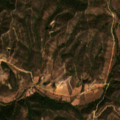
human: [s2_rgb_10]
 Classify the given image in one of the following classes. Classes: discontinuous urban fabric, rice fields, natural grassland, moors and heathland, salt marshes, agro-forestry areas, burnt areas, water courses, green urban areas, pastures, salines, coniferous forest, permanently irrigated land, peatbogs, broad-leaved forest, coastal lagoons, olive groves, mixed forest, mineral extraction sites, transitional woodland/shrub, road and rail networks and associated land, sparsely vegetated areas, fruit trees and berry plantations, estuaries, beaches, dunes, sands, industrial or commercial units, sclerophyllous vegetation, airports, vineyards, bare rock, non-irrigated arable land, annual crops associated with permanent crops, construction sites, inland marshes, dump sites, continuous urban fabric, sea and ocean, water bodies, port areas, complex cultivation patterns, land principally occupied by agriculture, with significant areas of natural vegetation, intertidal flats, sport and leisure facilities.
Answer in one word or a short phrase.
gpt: land principally occupied by agriculture, with significant areas of natural vegetation, broad-leaved forest